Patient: sex M, age 65
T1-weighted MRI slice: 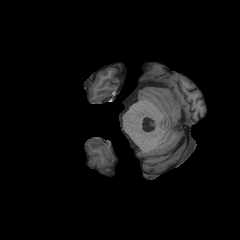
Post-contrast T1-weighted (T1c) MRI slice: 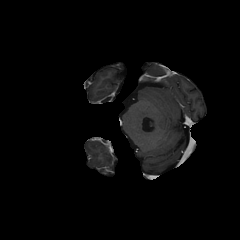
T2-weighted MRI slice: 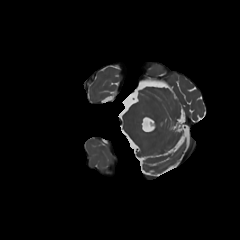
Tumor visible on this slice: no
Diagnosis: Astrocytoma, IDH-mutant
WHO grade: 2